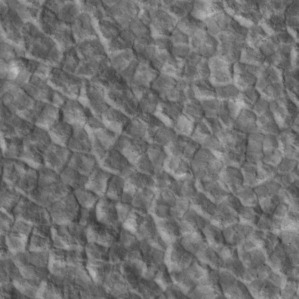
Label: non_frost